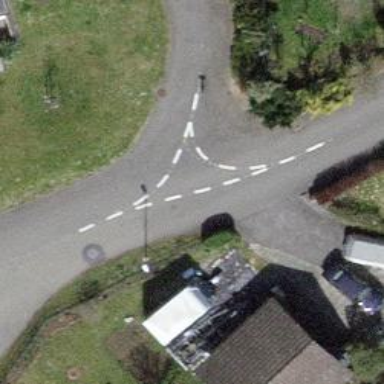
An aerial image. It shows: Bollard.